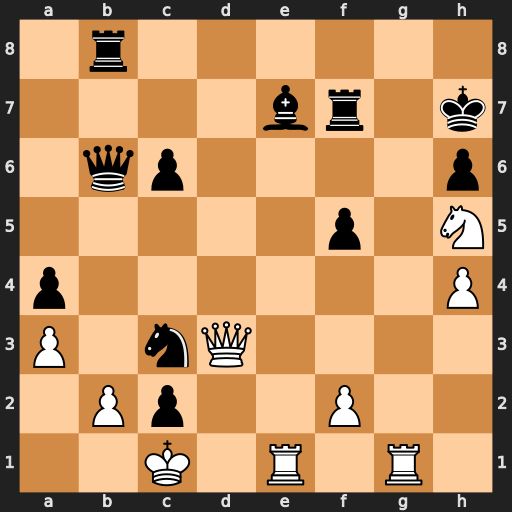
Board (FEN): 1r6/4br1k/1qp4p/5p1N/p6P/P1nQ4/1Pp2P2/2K1R1R1
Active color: w
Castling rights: -
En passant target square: -
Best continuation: Qxc3 Qxb2+ Qxb2